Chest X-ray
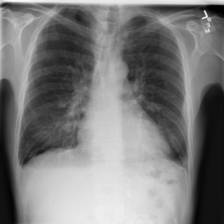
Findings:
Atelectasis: negative
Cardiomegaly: positive
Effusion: positive
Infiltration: negative
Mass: negative
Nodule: positive
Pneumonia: negative
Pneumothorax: negative
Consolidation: negative
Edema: negative
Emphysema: negative
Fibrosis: negative
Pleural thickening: negative
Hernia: negative